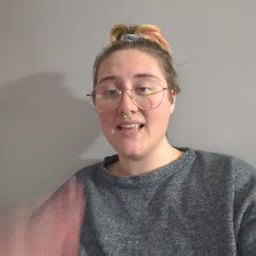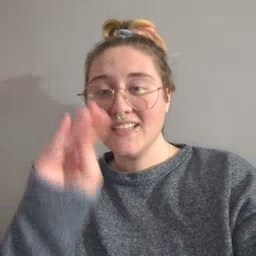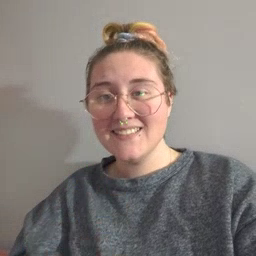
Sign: kiss